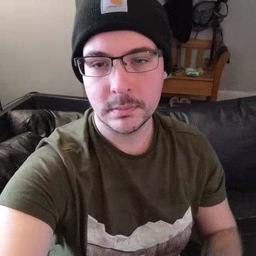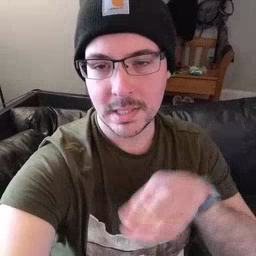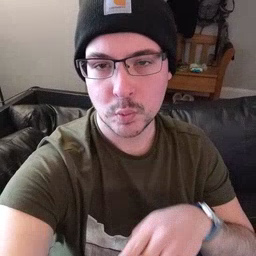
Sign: into